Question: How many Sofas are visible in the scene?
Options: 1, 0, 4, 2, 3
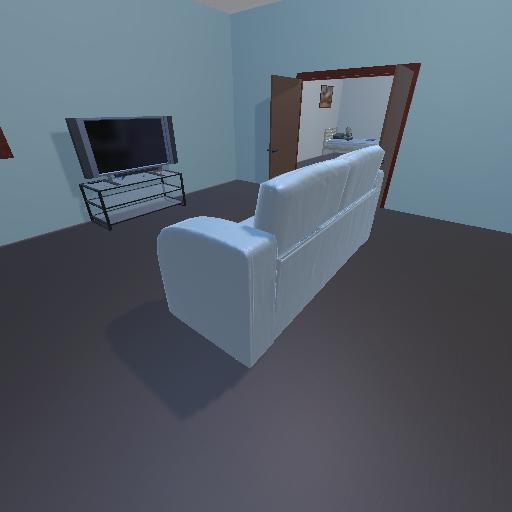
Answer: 1